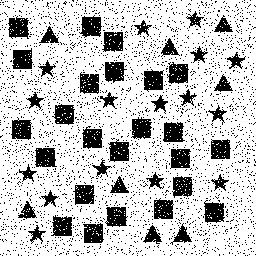
Squares: 24
Triangles: 8
Stars: 16
Total shapes: 48